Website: crate-barrel
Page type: cart
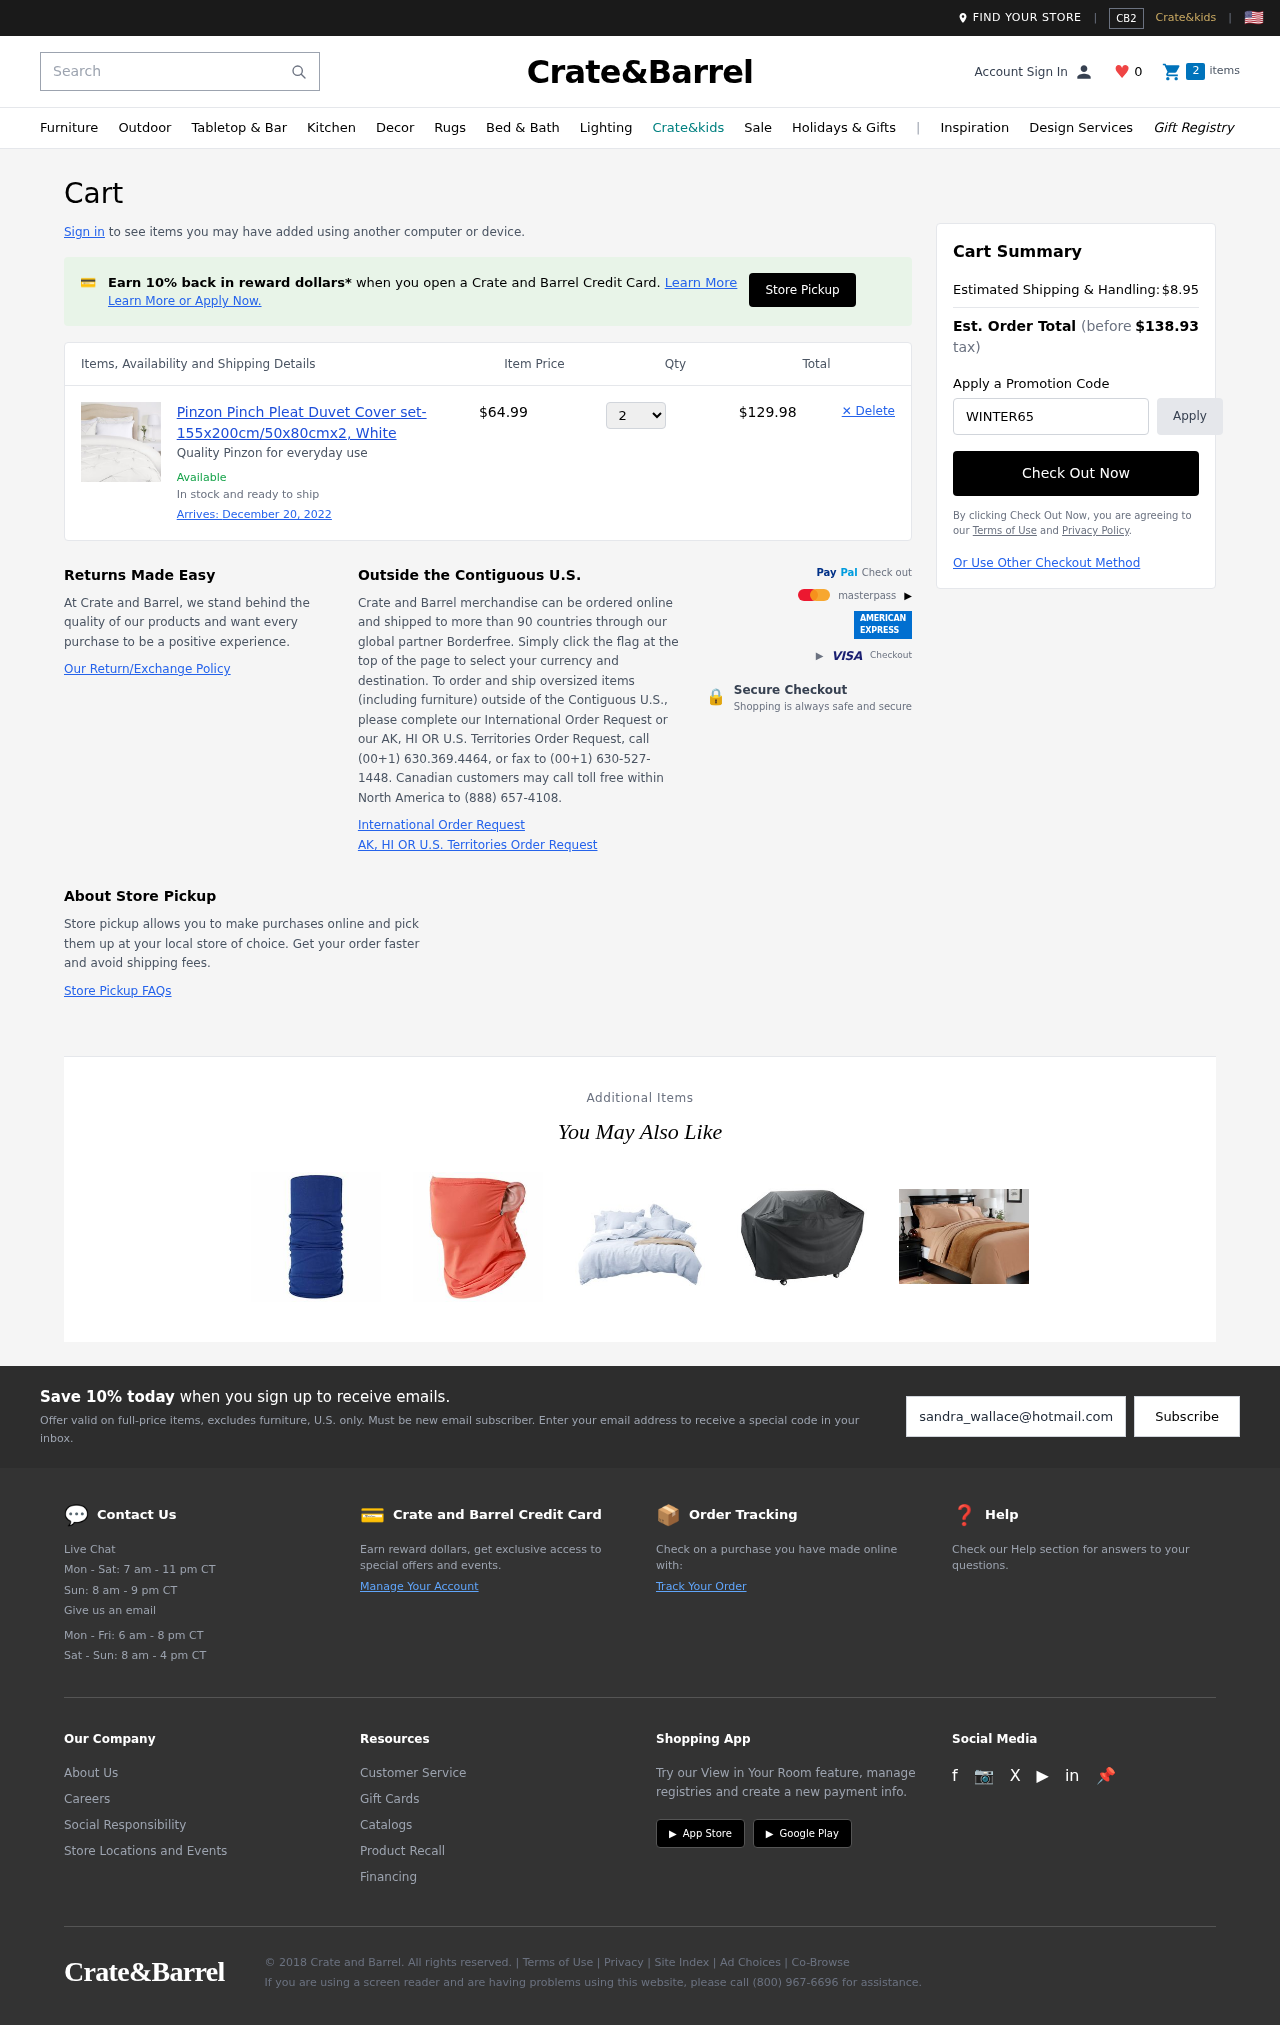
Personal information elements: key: PII_PROMO_CODE
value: WINTER65
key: PII_EMAIL
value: sandra_wallace@hotmail.com
Product elements: key: PRODUCT1_DESC
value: Quality Pinzon for everyday use
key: PRODUCT1_NAME
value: Pinzon Pinch Pleat Duvet Cover set-155x200cm/50x80cmx2, White
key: PRODUCT1_PRICE
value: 64.99
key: PRODUCT1_QUANTITY
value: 2
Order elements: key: ORDER_DELIVERY_DATE
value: December 20, 2022
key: ORDER_SUBTOTAL
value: $129.98
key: ORDER_SHIPPING_COST
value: $8.95
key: ORDER_TOTAL
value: $138.93